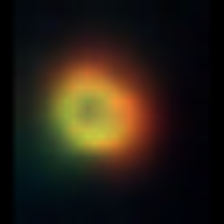
Taxon: NanoPlankton
Group: Other